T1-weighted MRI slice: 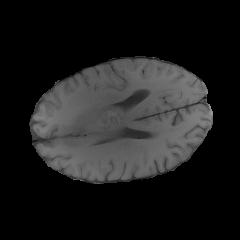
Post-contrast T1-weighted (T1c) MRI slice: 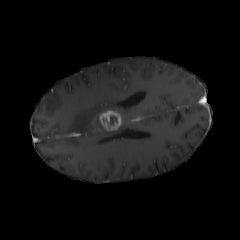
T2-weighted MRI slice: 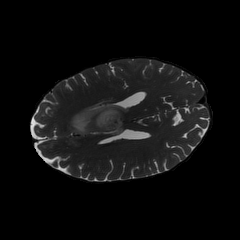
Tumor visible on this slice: yes